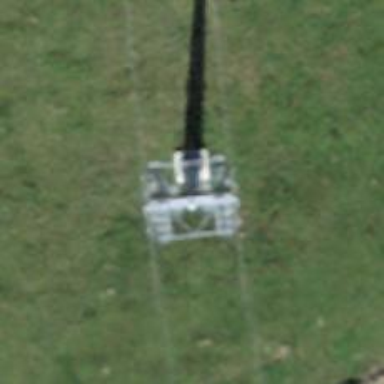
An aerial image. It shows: Pylon used for aerialway.